Question: I am using IntelliJ-IDEA 14.x and TestNG 6.8.17, but when I try to use the 'depends-on' attribute, I get the folllowing error:
'''
Element dependencies is not allowed here
'''
And here is my 'testng.xml' config file:
'''
<?xml version="1.0" encoding="UTF-8"?>
<!DOCTYPE suite SYSTEM "http://testng.org/testng-1.0.dtd">
<suite name="My Regression Suite" parallel="classes" thread-count="15">
<test name="My suite">
<groups>
<dependencies>
<group name="c" depends-on="a b" />
<group name="z" depends-on="c" />
</dependencies>
</groups>
</test>
</suite>
'''
Is there any way to debug this? I copied this code straight from the TestNG documentation site.

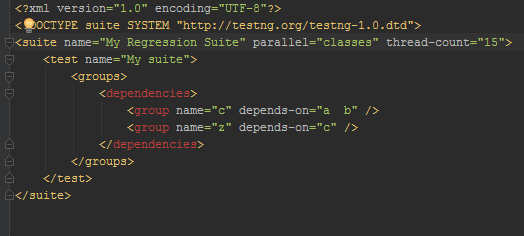
Answer: The problem seems to be caused by a different version of the DTD which is delivered through IntelliJ's TestNG plugin (TetsNG-J). I have no idea why this is done, since the DTD should be downloaded from the TestNG server.
IntelliJ in fact does contact the TestNG server for the DTD, but still imports the DTD found in the plugin JAR located in JetBrains\IntelliJ IDEA 14.1.4\plugins estng\lib folder.
Although not a clear solution, you might exchange the DTD found in the JAR for the one available at <URL> . This effectively removes the error message, but the problem might arise again in a future release of the TestNG-J plugin.